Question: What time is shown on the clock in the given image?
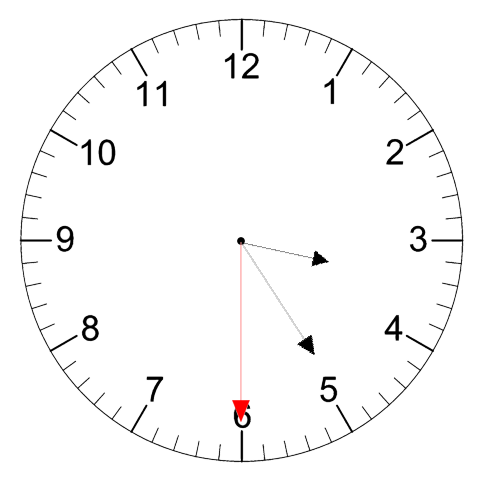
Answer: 03:24:30